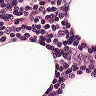
Metastatic tissue present: no